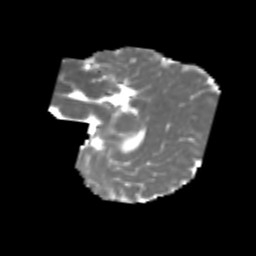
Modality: MD
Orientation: sagittal
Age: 6
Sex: female
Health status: healthy